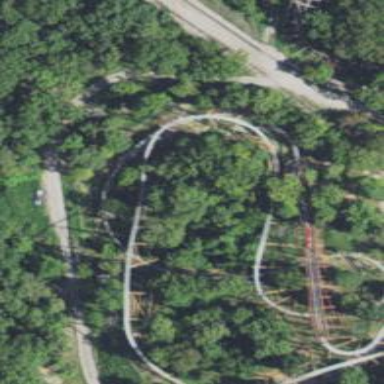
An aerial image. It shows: Monorail railway.